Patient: sex M, age 32
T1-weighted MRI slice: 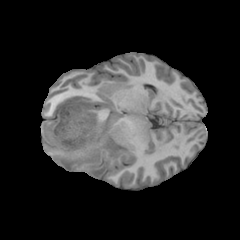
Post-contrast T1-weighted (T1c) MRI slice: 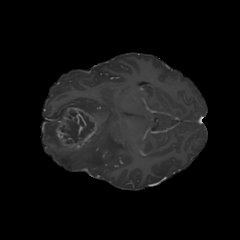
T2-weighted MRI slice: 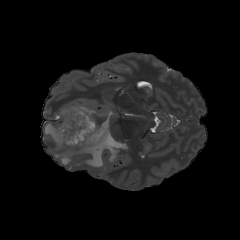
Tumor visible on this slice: yes
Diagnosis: Glioblastoma, IDH-wildtype
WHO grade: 4